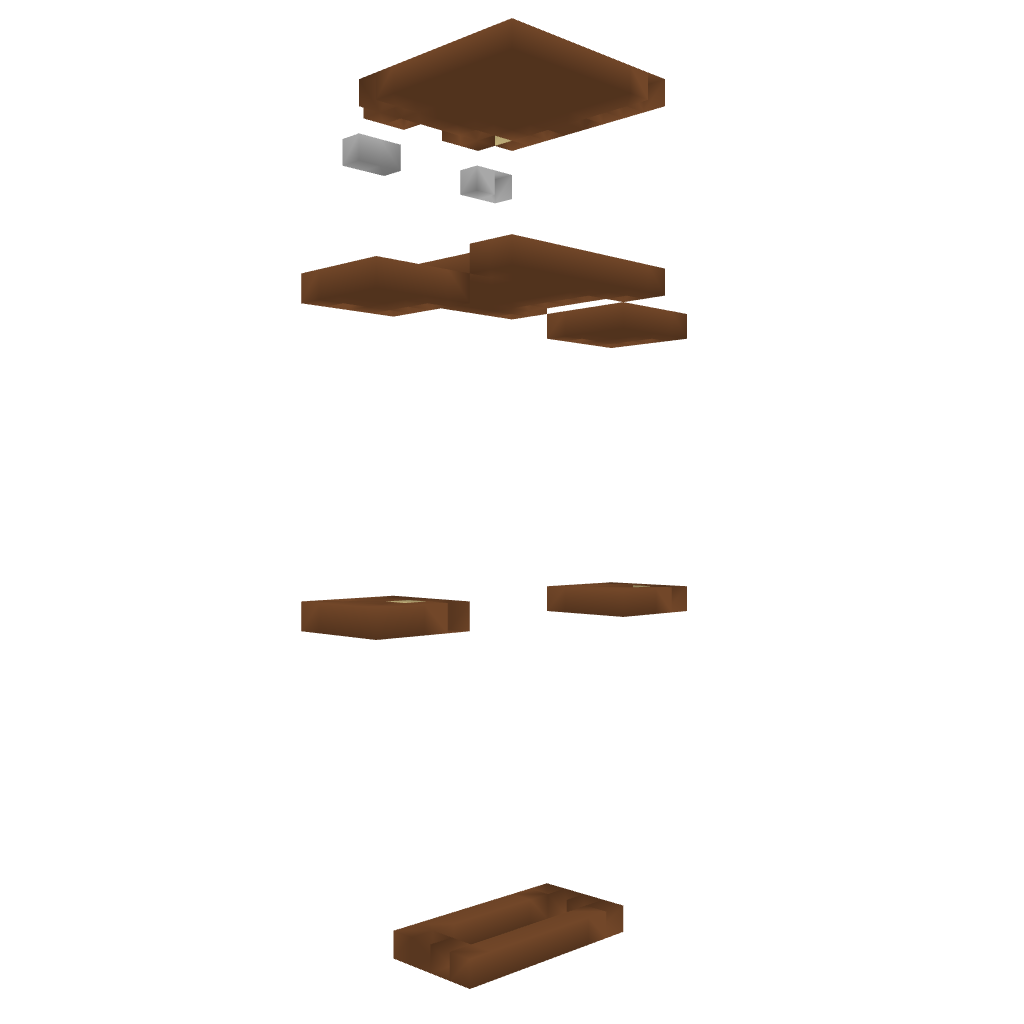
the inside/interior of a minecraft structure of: Mr.Bear